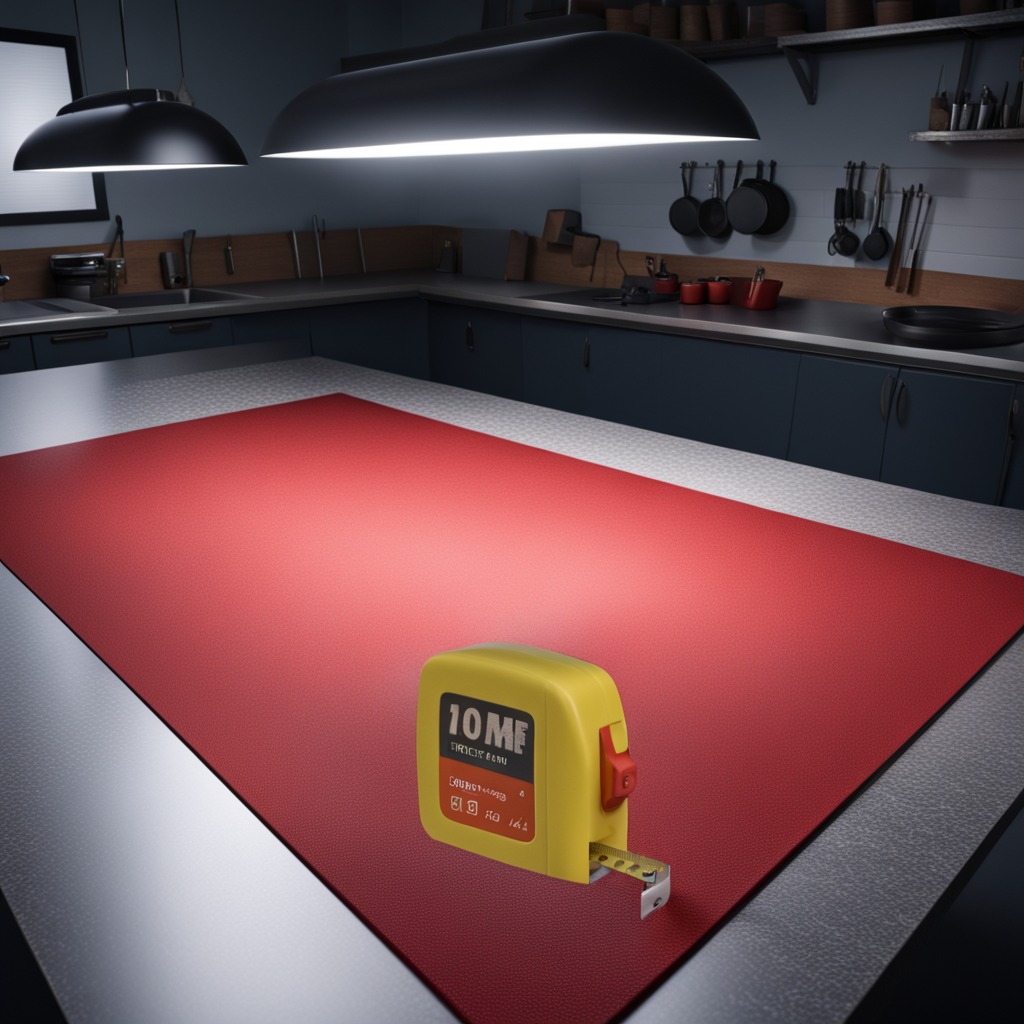
A measuring tape lies on the clean granite tabletop.